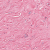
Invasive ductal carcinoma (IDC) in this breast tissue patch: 0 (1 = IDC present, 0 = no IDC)